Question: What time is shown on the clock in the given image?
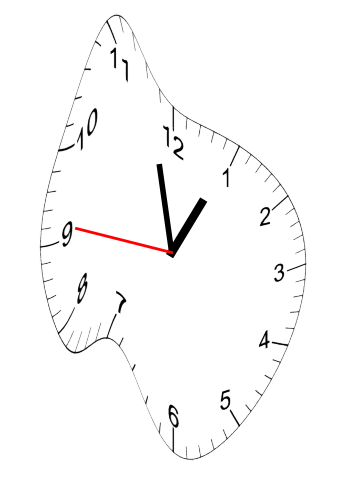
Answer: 12:57:46